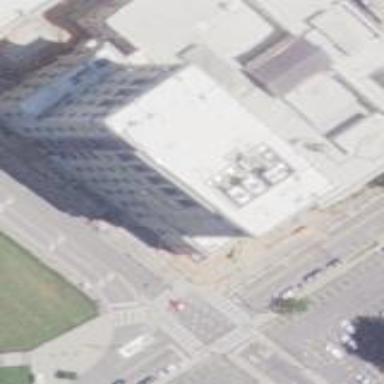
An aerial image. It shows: Courthouse building.